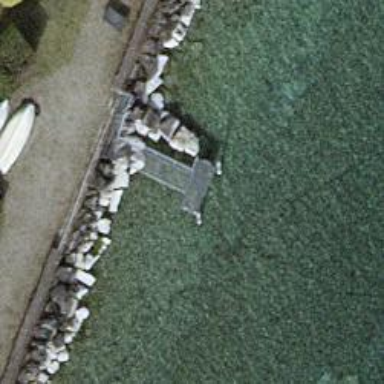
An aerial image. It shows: Man-made pier.